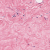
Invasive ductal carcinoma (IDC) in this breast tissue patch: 0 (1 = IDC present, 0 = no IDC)